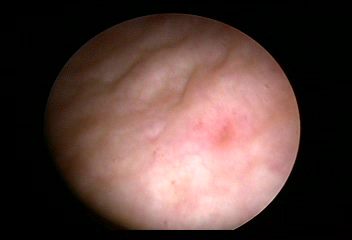
Modality: WLC
Class: Normal mucosa
Bladder cancer association: No